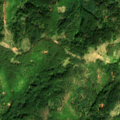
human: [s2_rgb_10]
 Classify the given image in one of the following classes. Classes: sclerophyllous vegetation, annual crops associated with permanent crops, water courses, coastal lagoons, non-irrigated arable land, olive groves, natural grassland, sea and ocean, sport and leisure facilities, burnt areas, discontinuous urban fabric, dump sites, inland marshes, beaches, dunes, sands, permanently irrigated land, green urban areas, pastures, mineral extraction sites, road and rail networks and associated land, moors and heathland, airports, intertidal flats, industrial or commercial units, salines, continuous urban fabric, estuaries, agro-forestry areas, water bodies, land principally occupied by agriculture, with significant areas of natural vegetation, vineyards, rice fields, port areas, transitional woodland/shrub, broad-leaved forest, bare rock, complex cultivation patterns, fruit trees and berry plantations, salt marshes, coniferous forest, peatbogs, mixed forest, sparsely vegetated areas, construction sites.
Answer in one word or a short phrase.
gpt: broad-leaved forest, transitional woodland/shrub